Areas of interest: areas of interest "Scenic Spot"
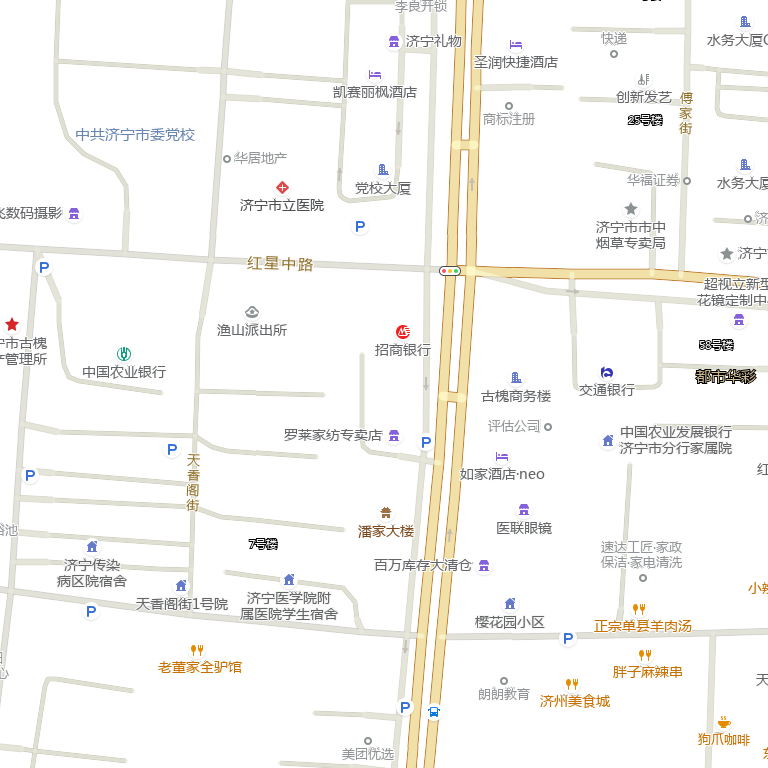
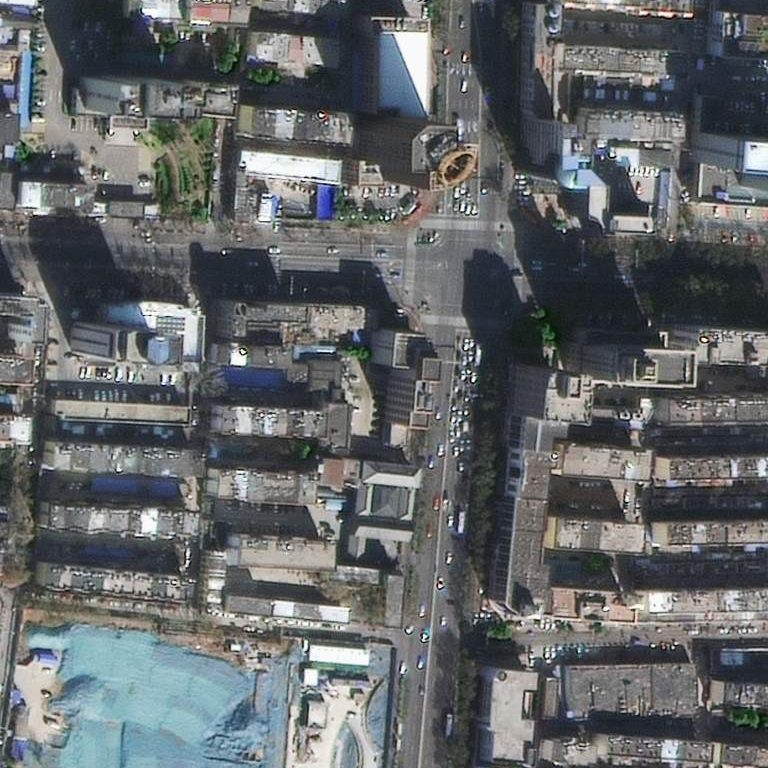